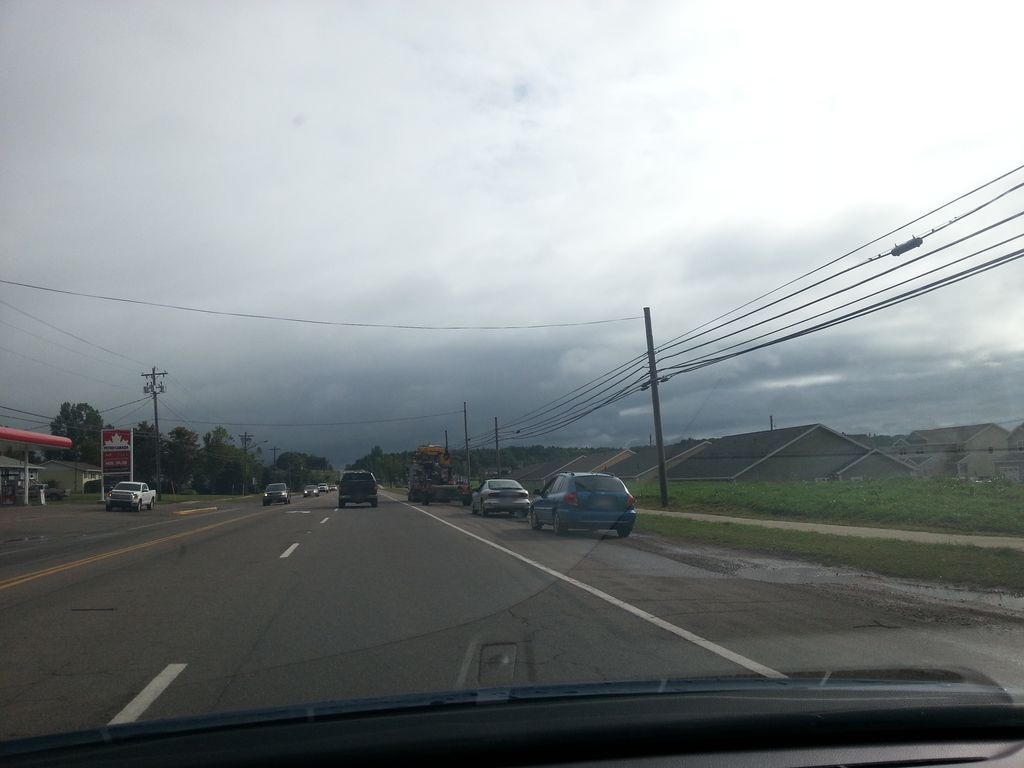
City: charlottetown